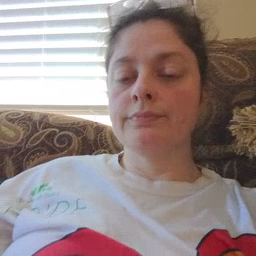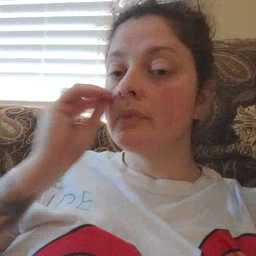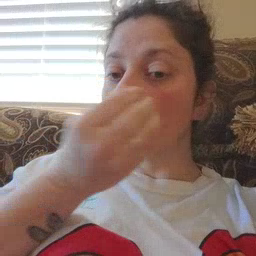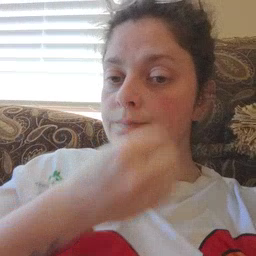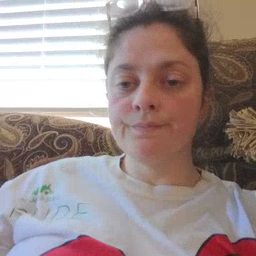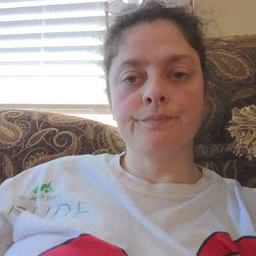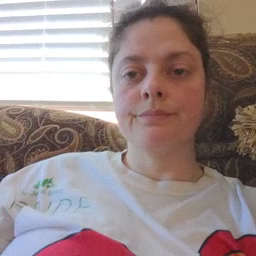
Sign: flower